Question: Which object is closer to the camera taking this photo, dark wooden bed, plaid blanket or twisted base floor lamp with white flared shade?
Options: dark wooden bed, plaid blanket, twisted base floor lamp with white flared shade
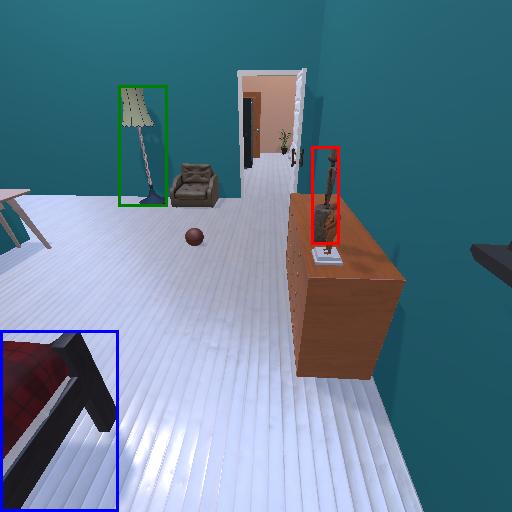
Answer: dark wooden bed, plaid blanket